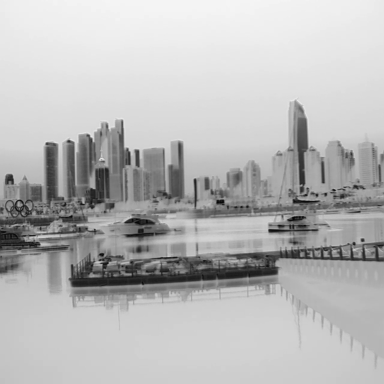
There are three canoes in the infrared image.